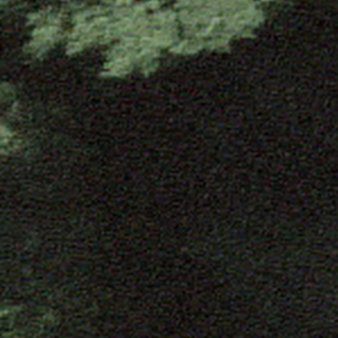
Label: other